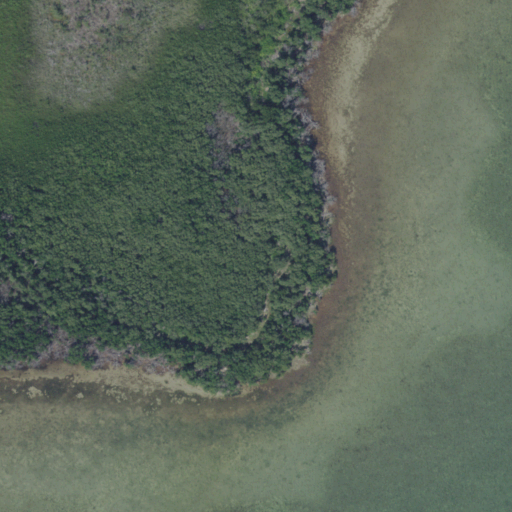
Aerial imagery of cape in Florida named Lower Sound Point containing woody wetlands, herbaceous wetlands, and open water